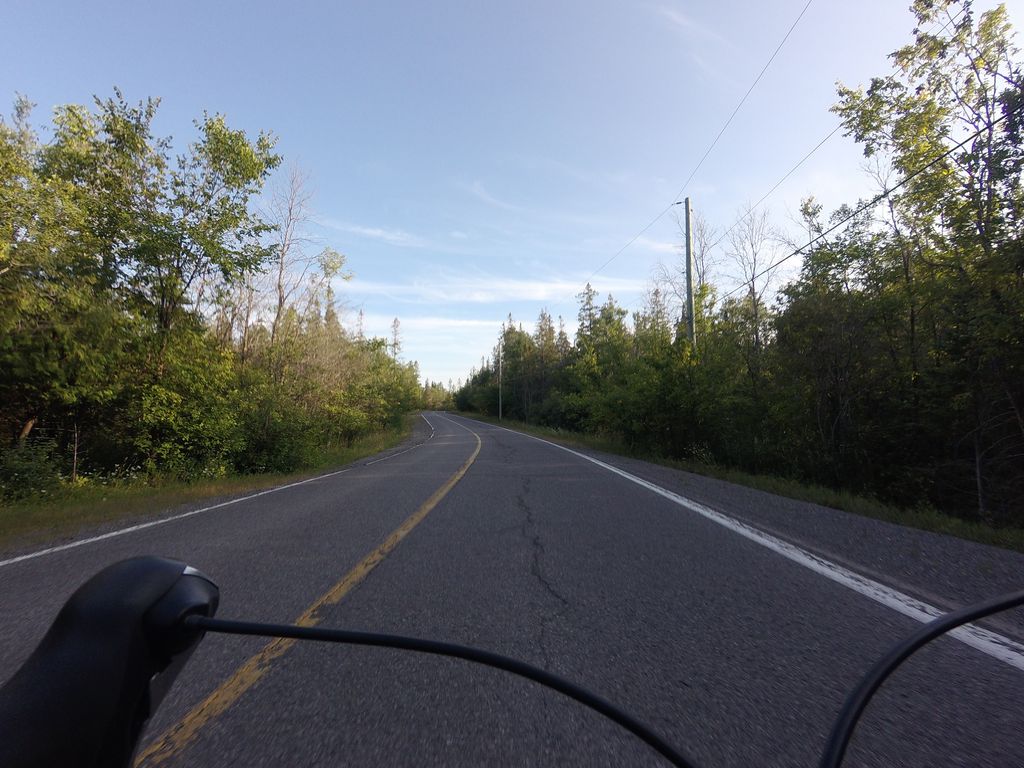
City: ottawa-gatineau